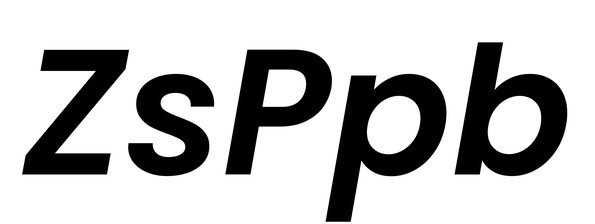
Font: Poppins-SemiBoldItalic